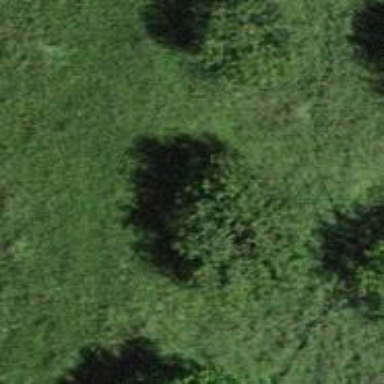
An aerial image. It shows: Agricultural area with deciduous broadleaved trees.